Question: I am working on 'office.js' using jquery in Visual Studio 2015

I want to replace only some of the column data with new data in table and i don't want to change other columns.
Can i do that?
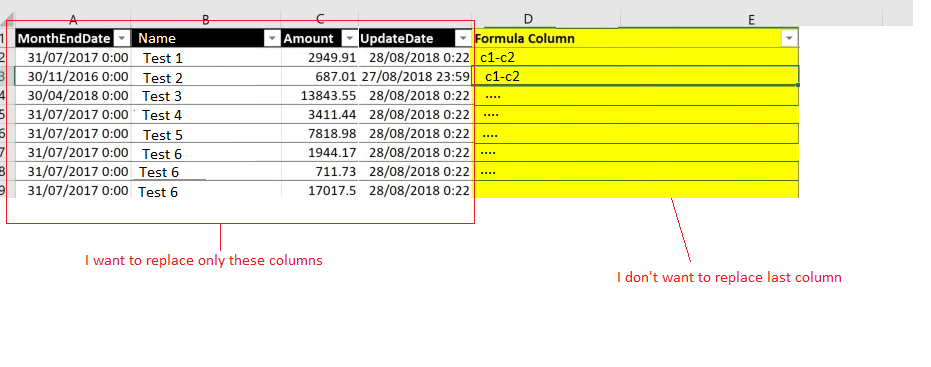
Answer: You just need to get a Range object reference to the range you want to change and assign a two-dimensional array of values to it. If the position of the table is hardcoded, you can get the Range object you need with an explicit address like this:
'''
var myRange = worksheet.getRange("A2:D9");
'''
If you won't know the table's position at coding-time, another way to do it is to get the table's data range and then cut off the rightmost column.
'''
var myRange = myTable.getDataBodyRange().getResizedRange(0,-1);
'''
Either way, you set the myRange.values property to an a two-dimensional array of the new values:
'''
myRange.values = [
[30/06/2018, "Test11", 6000.31, 18/06/2016],
... // and so on for all the rows
]
'''